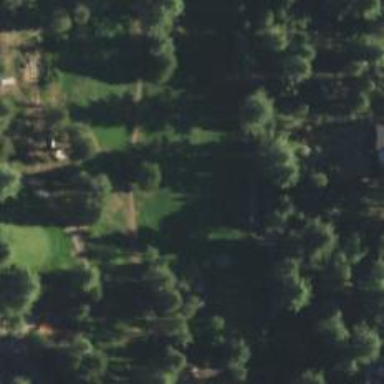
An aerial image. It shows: View of golf hole.